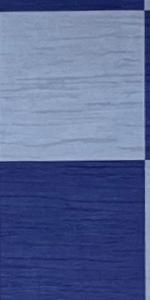
Label: Empty